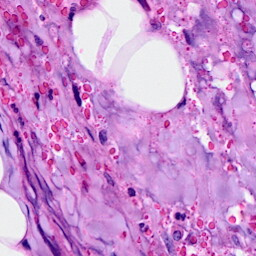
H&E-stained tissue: Breast